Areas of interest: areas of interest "Specialty Commercial Street"
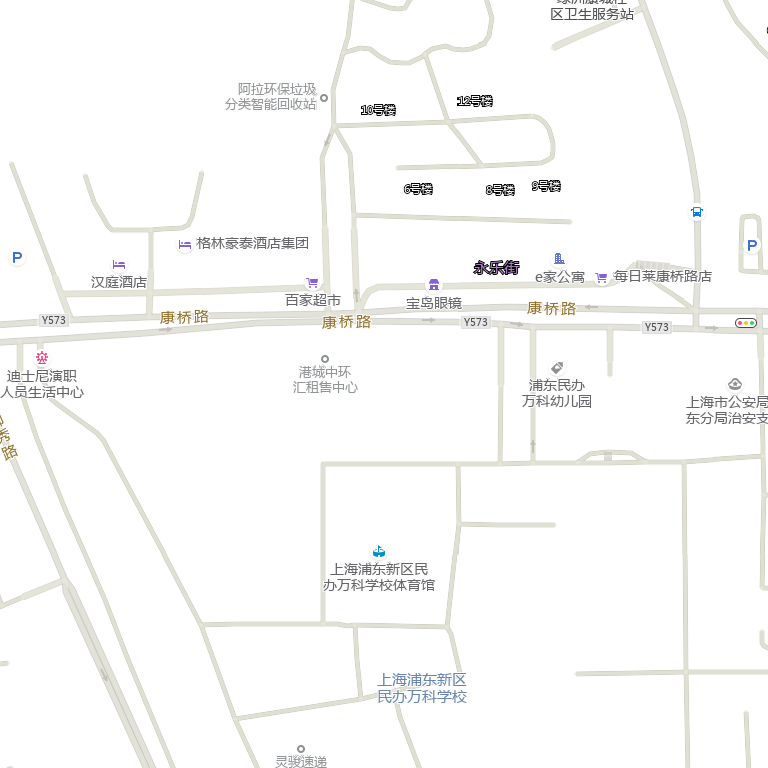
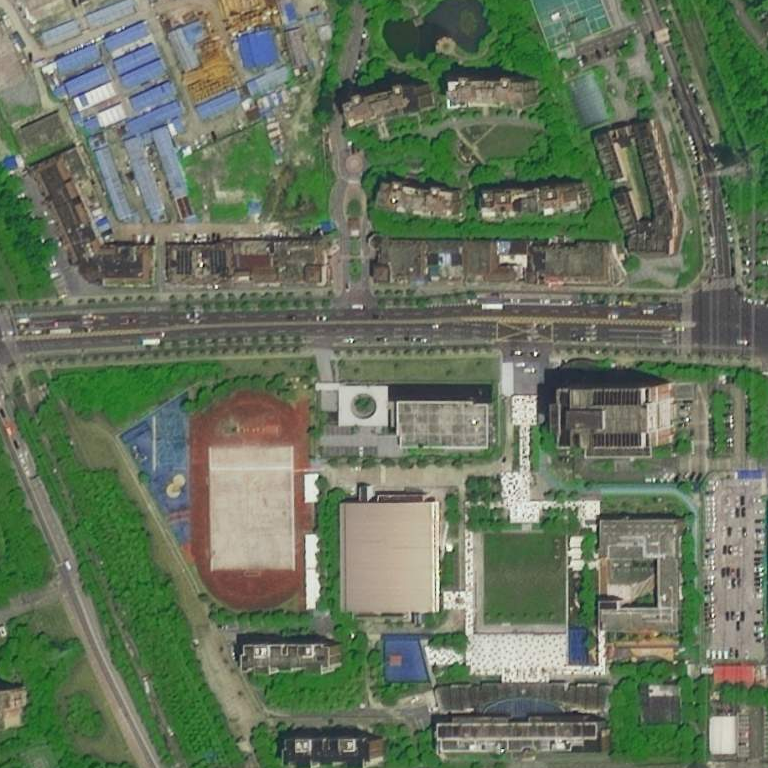